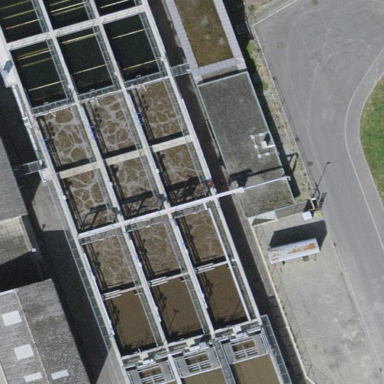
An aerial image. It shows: Wastewater plant.